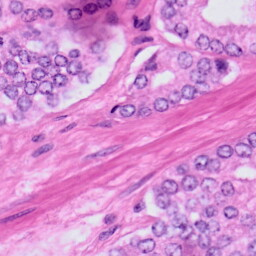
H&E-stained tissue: Prostate